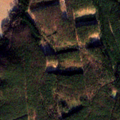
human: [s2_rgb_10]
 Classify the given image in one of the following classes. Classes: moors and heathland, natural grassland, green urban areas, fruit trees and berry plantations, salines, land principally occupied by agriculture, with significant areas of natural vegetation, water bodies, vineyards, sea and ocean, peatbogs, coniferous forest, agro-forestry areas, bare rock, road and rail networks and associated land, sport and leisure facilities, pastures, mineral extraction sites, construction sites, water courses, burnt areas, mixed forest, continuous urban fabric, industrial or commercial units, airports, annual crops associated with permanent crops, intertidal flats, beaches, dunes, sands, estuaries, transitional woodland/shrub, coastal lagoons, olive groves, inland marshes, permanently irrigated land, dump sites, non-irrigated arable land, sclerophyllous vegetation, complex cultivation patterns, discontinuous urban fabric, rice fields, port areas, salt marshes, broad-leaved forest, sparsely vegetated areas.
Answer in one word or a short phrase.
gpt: non-irrigated arable land, mixed forest